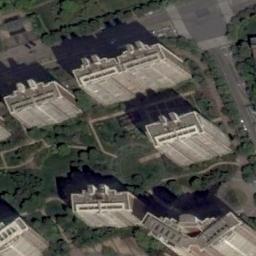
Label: commercial_area